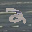
Label: 2